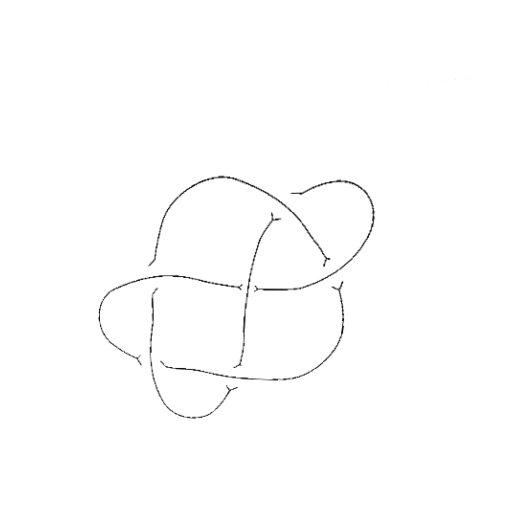
Crossing number: 6